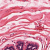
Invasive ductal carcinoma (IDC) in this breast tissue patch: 0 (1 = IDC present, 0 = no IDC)